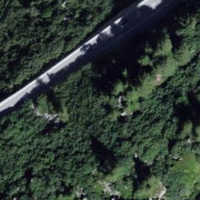
EUNIS habitat code: 31
Species observed at this site:
Campanula thyrsoides